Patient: sex M, age 71
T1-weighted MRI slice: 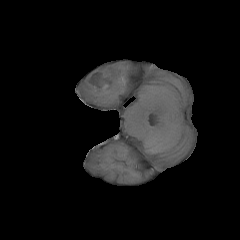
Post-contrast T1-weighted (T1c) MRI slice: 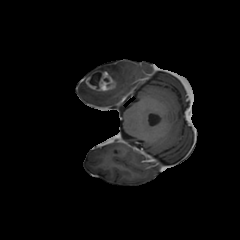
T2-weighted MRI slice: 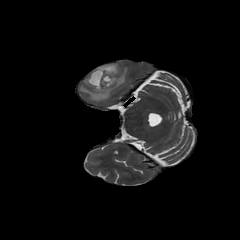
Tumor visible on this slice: yes
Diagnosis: Glioblastoma, IDH-wildtype
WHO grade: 4